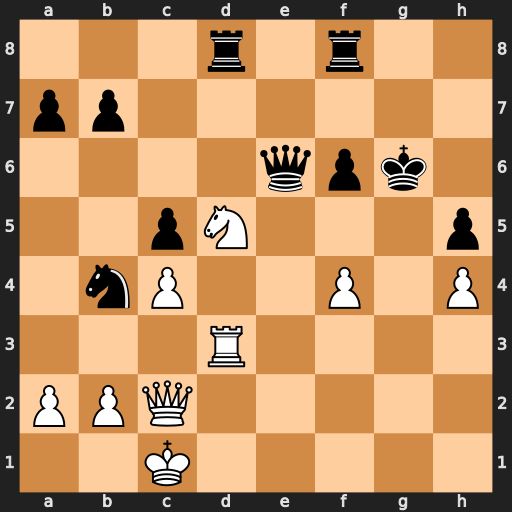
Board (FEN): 3r1r2/pp6/4qpk1/2pN3p/1nP2P1P/3R4/PPQ5/2K5
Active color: w
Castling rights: -
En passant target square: -
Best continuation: Rg3+ Kh6 Qg6#